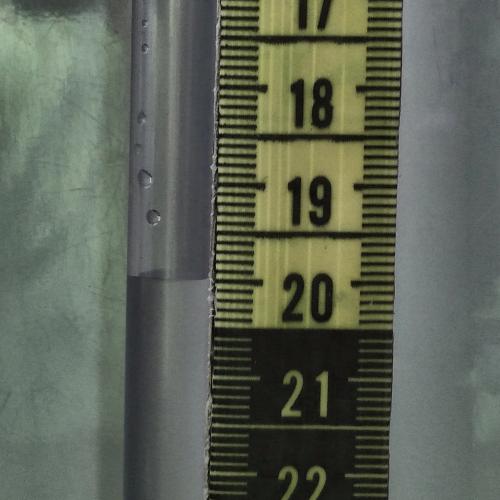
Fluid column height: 20.0 cm